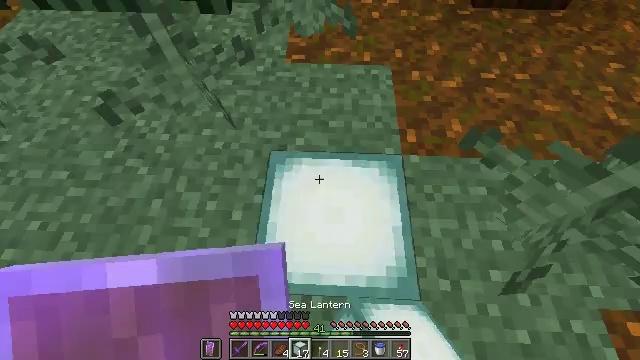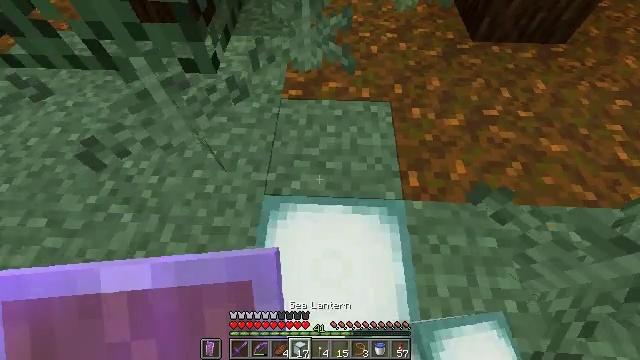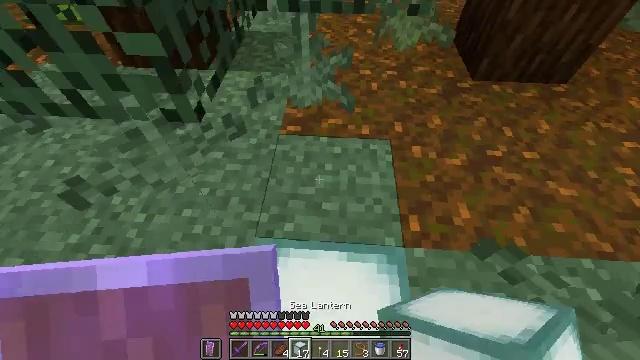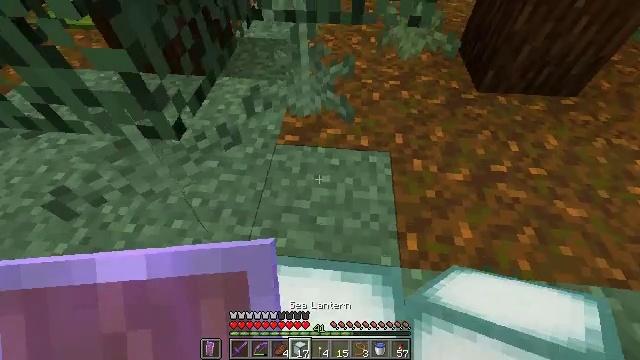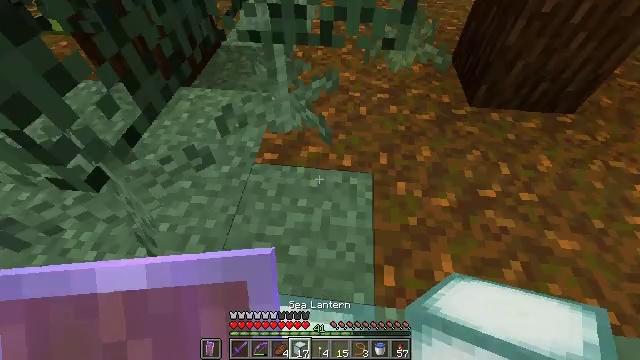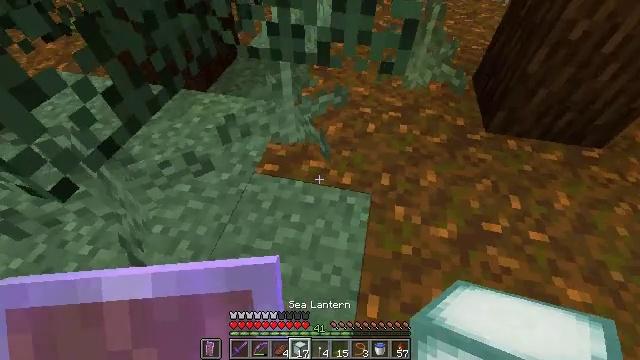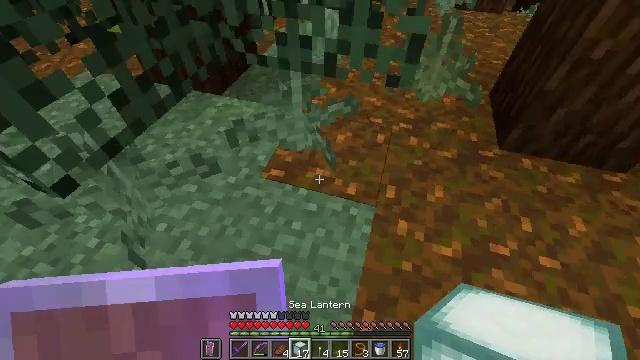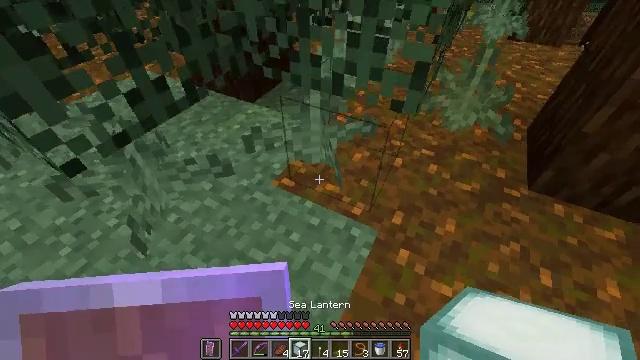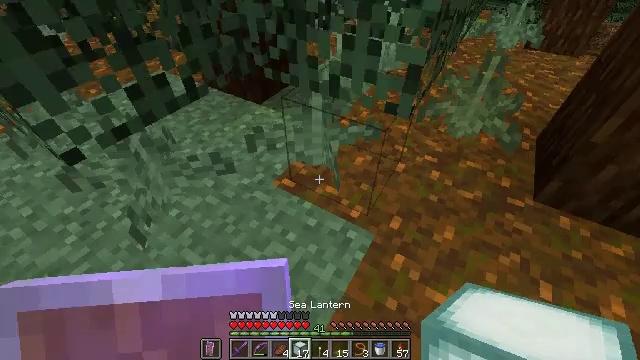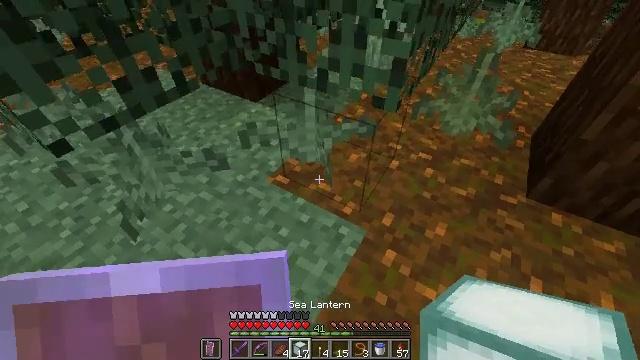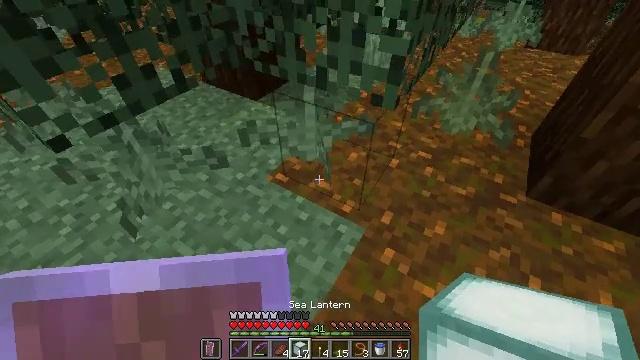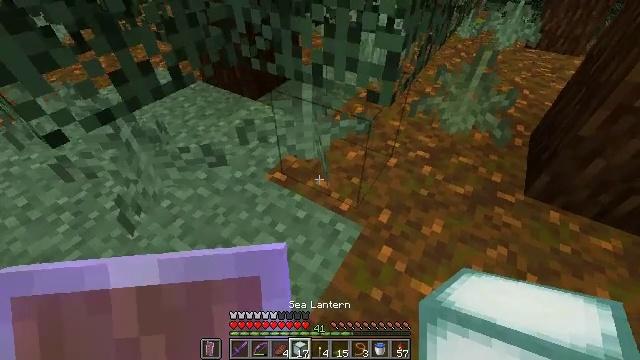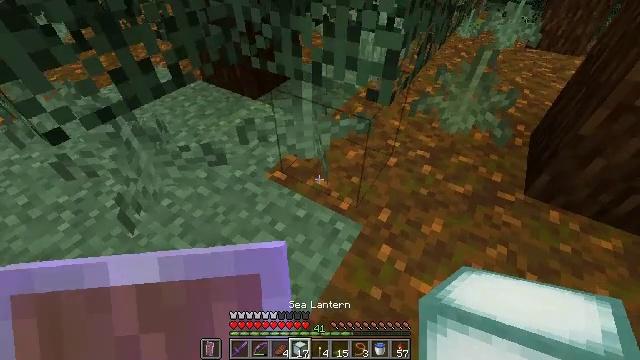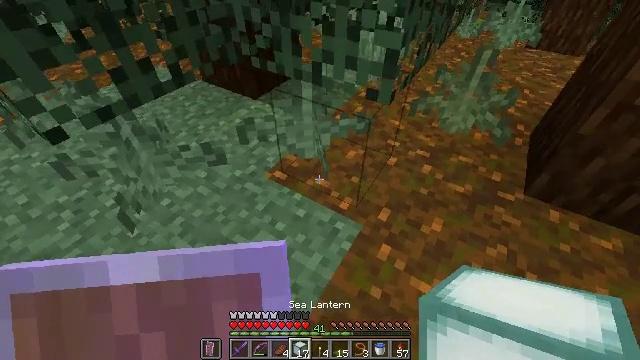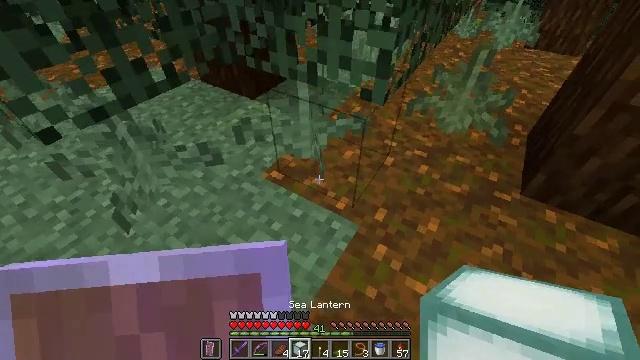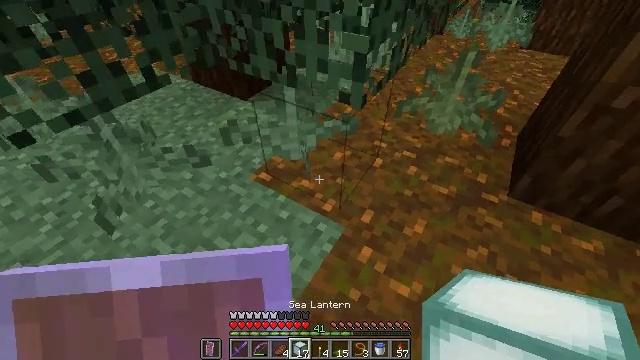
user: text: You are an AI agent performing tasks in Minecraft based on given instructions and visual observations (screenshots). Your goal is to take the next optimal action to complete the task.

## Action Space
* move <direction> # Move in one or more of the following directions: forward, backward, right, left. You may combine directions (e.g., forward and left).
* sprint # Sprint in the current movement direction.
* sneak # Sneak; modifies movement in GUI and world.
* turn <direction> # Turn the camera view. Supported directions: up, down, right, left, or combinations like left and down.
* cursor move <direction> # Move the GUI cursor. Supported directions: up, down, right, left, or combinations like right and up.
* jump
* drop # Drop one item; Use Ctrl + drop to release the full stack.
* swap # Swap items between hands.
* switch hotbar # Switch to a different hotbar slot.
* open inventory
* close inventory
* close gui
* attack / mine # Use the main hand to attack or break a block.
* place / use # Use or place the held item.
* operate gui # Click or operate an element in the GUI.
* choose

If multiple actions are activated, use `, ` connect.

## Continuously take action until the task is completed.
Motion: motion action
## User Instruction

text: Mine the podzol from the ground.
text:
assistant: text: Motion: move forward, turn up
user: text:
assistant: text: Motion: move forward and move right, turn left and up
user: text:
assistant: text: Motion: move forward and move right, turn left
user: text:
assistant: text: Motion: move right
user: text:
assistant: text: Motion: move right, turn left and up
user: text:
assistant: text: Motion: move right, turn left and up
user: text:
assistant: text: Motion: turn left and up
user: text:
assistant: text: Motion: turn left
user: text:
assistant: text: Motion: no_op
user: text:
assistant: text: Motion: no_op
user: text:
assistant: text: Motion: no_op
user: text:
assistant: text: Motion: no_op
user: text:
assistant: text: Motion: no_op
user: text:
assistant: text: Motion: move right
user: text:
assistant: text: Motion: move right
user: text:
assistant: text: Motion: move right, turn left
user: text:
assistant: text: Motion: move right, turn left and up
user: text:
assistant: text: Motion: move right, turn left and up
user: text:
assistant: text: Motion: move right, turn left
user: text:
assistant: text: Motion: turn left
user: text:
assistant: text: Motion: turn left and down
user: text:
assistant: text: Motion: turn left and down
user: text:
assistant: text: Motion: turn left
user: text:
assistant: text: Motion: turn left
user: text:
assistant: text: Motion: no_op
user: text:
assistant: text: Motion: no_op
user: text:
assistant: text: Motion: no_op
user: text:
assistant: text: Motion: no_op
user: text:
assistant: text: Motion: no_op
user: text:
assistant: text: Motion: no_op